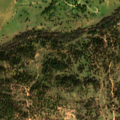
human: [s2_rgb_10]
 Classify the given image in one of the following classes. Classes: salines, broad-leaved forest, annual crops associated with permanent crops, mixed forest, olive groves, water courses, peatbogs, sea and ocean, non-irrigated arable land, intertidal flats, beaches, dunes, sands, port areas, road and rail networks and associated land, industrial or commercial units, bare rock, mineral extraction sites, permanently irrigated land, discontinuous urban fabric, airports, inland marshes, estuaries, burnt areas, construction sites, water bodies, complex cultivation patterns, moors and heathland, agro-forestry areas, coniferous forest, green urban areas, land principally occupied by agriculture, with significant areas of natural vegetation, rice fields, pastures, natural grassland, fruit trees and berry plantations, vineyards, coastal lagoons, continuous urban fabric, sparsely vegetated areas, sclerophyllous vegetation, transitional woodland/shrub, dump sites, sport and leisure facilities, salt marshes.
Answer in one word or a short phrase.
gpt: permanently irrigated land, pastures, agro-forestry areas